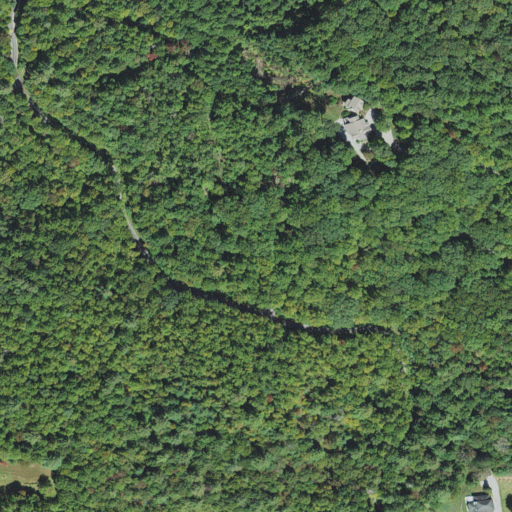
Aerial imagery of gap in North Carolina named Licklog Gap containing deciduous forest, mixed forest, and open development